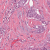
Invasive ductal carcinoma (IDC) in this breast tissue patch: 1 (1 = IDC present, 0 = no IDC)